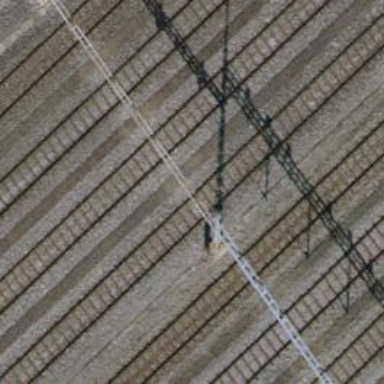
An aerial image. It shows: Railway yard with one track. The railway is electrified with contact line.